Question: A snippet of code is below:
'''
System.out.println("Calc: " + totalMs[0] + " divided by " + totalTestMs + " times 100");
System.out.println("Calc 2: " + totalBits[0] + " divided by " + totalCount[0] + " divided by <PHONE>");
DecimalFormat df = new DecimalFormat("0.00");
String b1 = "0", b2 = "0", b3 = "0", b4 = "0", b5 = "0", b6 = "0", b7 = "0", b8 = "0", b9 = "0", b10 = "0";
String b1Pct = "0";
if (totalCount[0] > 0) {
b1Pct = df.format((totalMs[0]/totalTestMs)*100);
b1 = df.format((totalBits[0]/totalCount[0])/<PHONE>);
}
'''
Calc fails and Calc 2 passes. The Output shown by the above System prints is:

As you can see the figures appear to be passing correctly. However, when I System output the result it states "0.0". When in this case it should be 22.73.
I'm sure it's something simple but I can't figure it out. Even more confusing as the second one is correct!
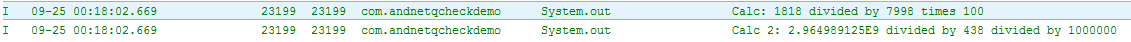
Answer: It looks like you are doing integer division for Calc. When you divide two integers, you get an integer and the remainder is discarded, ie:
'''
System.out.println("Integer divide: " + 40/100); //Result is 0
'''
You need to cast one of them to floats are simply add a decimal, ie:
'''
System.out.println("Decimal divide: " + 40/100.); //Result is .40
System.out.println("Cast divide: " + 40/((float)100)); //Result is .40
'''
Cheers!